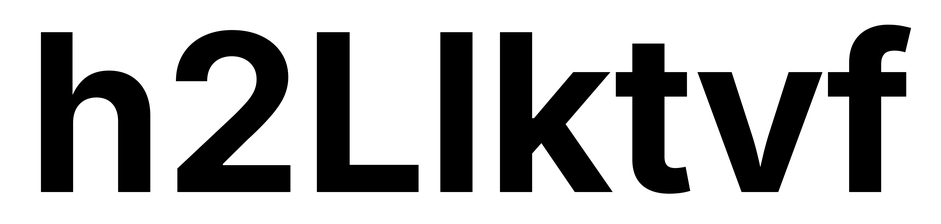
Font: Inter_Bold